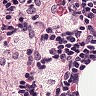
Metastatic tissue present: no